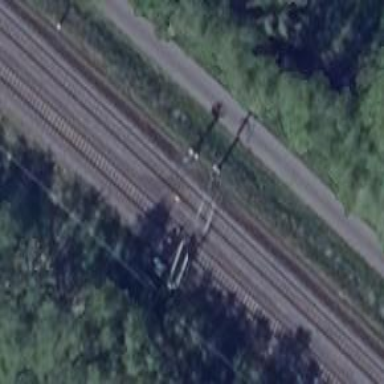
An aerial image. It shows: Milestone along the railway with catenary mast.